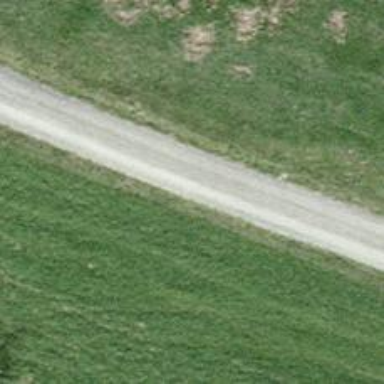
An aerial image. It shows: Pebblestone track with grade2 quality.